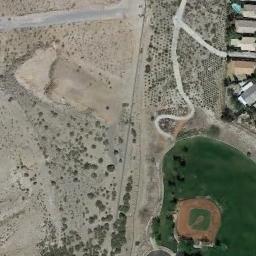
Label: baseball_diamond